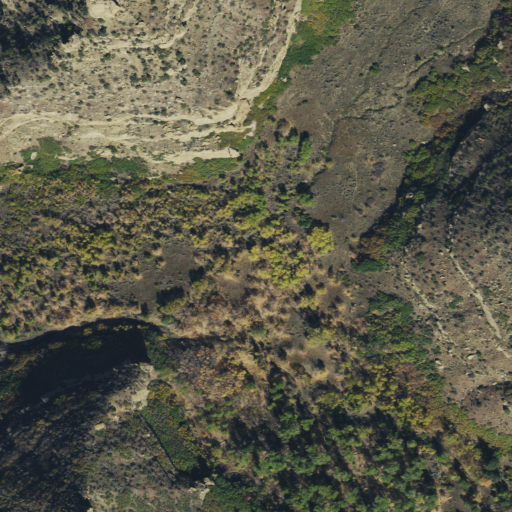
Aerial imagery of valley in Utah named Pole Canyon containing shrub, herbaceous wetlands, woody wetlands, and evergreen forest